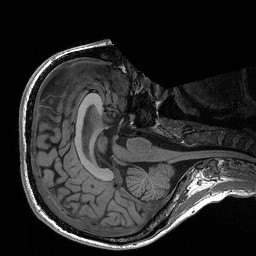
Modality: T1w
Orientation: axial
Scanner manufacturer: siemens
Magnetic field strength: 3 T
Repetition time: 2.3 s
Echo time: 0.00298 s